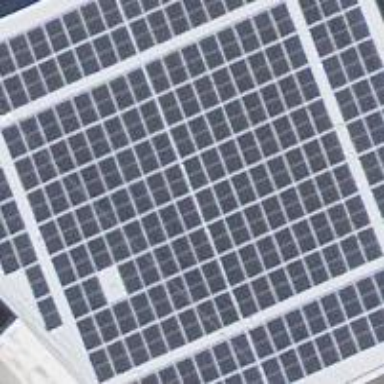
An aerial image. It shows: Solar power generator.